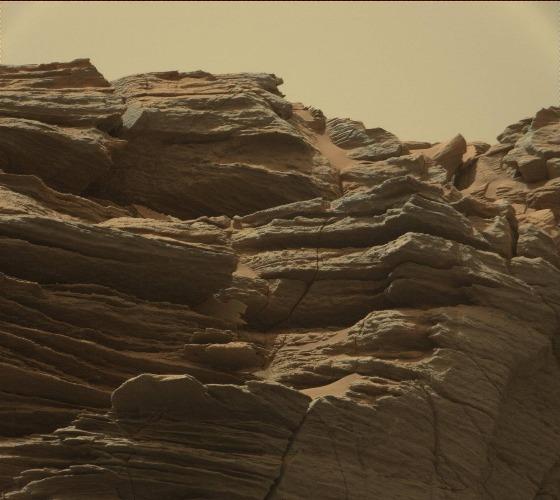
Terrain classes present: Bedrock, Rock, Sky / Distant Mountains